Interaction volume radius: 5 \u00c5
Interaction volume height: 15 \u00c5
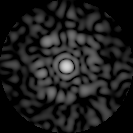
Disorder parameter: 0.7941